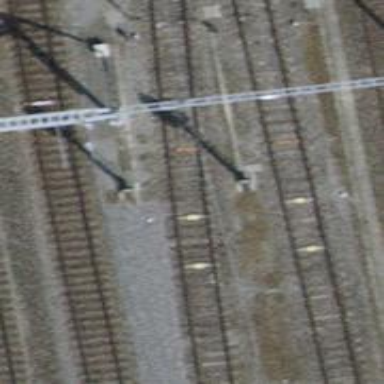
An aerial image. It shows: Rail siding with electrified contact lines.